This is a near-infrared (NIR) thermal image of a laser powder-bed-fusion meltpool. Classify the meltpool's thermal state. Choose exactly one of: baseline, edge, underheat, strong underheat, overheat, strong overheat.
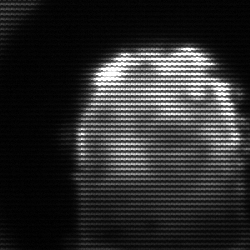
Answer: baseline